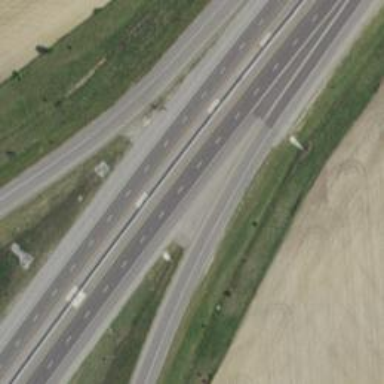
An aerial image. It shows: Motorway link.